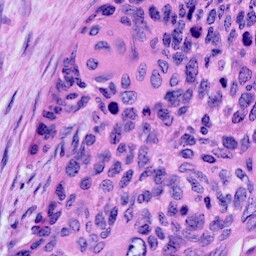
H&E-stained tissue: Cervix